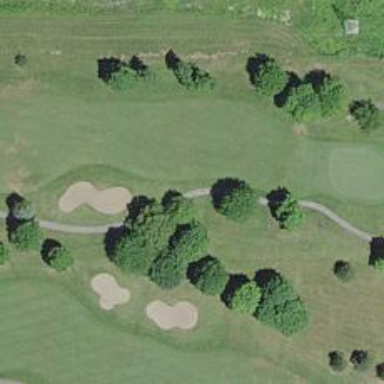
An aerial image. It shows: Path for golf carts.